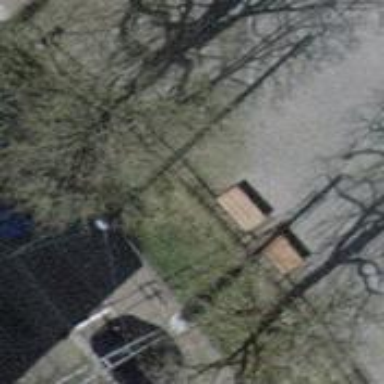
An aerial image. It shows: Bench.